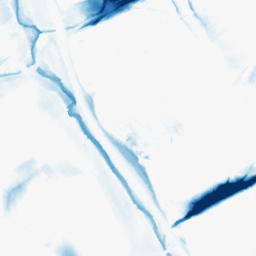
Category: morphological
Decomposition family: morphological_diamond
Decomposition parameters: operation: closing
radius: 20
Upsampling method: quadratic
Upsampling parameters: scale: 4
Upsampling scale: 4